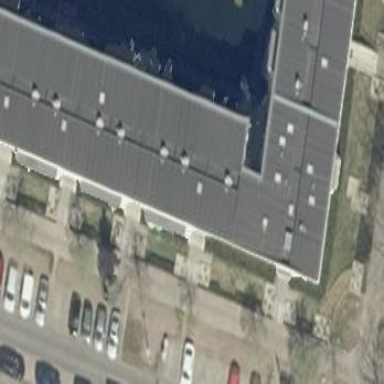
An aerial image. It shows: Building with apartments and flat roof.